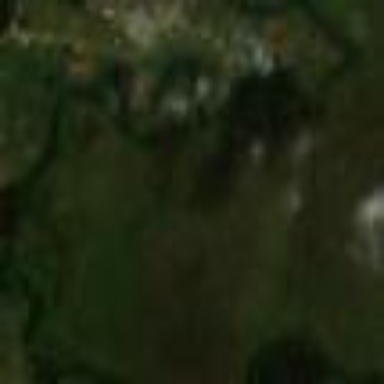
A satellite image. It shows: Bog wetland.